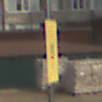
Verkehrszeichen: AnkuendigungOderFortsetzungUmleitungOhnePfeilsymbol
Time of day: MorningAfternoon
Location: Outdoor (Urban)
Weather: PartlyCloudy
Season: NotSpecified
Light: Natural